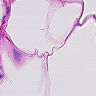
Metastatic tissue present: no